Question: With HTML and CSS I have this vertical space between a p tag and an image. It looks like this:

See that extra vertical space between the hello and the image? How do i remove that? I know I can absolutely position the image closer up to the hello but I would like to know what's causing the space.
My code:
HTML:
'''
<div class="Box">
<p> hello </p><img class="contextimg" WIDTH="50" HEIGHT="50" SRC="pic.jpg">
</div>
'''
CSS:
'''
.Box //this is the parent div
{
background-color:red;
width:60px;
margin:0px;
margin-bottom: 0px;
padding:0px;
}
.contextimg //this is for the image
{
position:relative;
margin:0px;
padding:0px;
line-height:0px;
}
'''
Note: I've also tried to set the body's margin and padding to 0 but it didn't work.
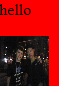
Answer: It's common for browsers to give paragraphs a default margin. So just take it away.
Give the '<p>' a margin of 0:
'''
.Box p{
margin: 0;
}
'''
Check it here: <URL>